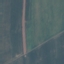
Land use / land cover class: AnnualCrop